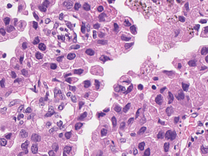
Tumor epithelial tissue: yes
Tumor-associated stroma tissue: no
Normal tissue: no